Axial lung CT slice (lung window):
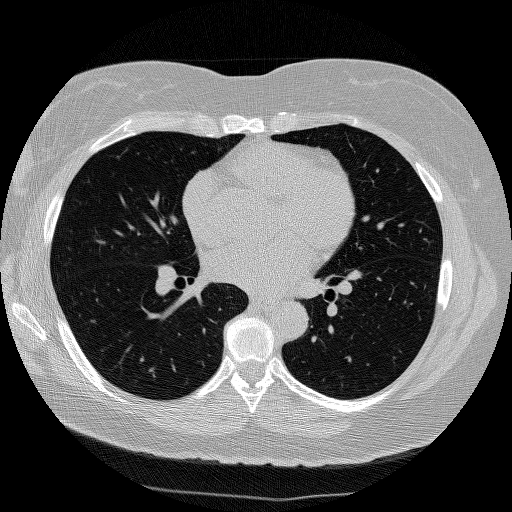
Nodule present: no